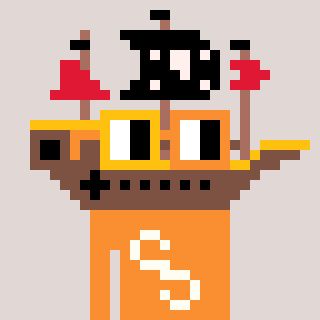
a pixel art character with square yellow and orange glasses, a pirateship-shaped head and a orange-colored body on a warm background